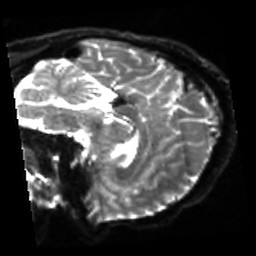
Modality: sbref
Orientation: sagittal
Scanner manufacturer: siemens
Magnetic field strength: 3 T
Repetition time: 4 s
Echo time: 0.0594 s